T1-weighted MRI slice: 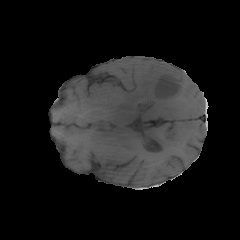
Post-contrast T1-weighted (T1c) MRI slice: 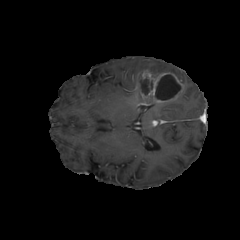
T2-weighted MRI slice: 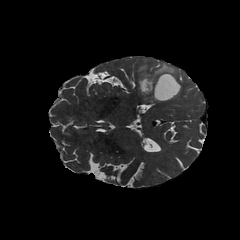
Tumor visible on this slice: yes